九年级 · 立体几何学
如图, 有一个无盖的正方体纸盒, 下底面标有字母 “ $M$ ”, 沿图中粗线将其剪开展成平面图形，想一想，这个平面图形是 ( )

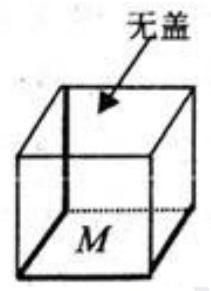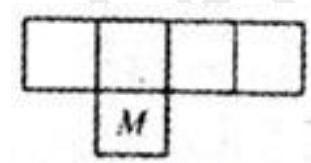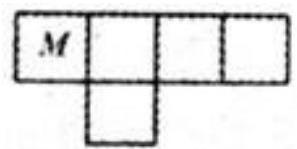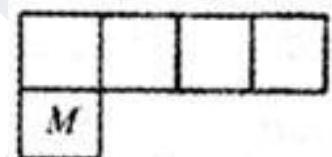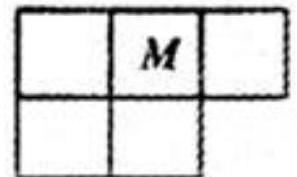
A.

B.

C.

D.

答案: C
解析: 【分析】

本题主要考查了正方体相对两个面上的文字.

根据无盖可知底面 $M$ 没有对面, 再根据图形粗线的位置, 结合各选项判断即可即可.

【解答】

解: 选项 $D$ 无法折叠成无盖的正方体, 选项 $B$ 经过折叠后, 标有字母 “ $M$ ” 的面不是下底面, 而选项 $A$ 折叠后, 不是沿图中粗线将其剪开的, 故只有 $C$ 正确.

故选 $C$.